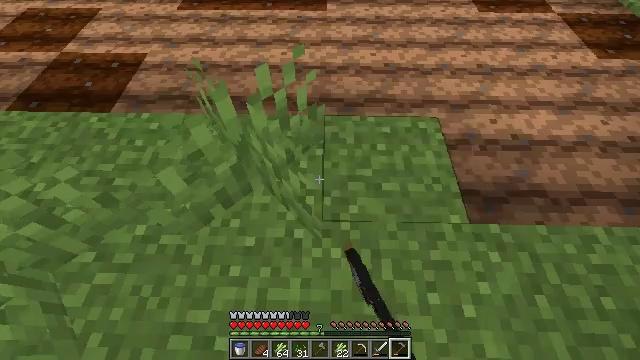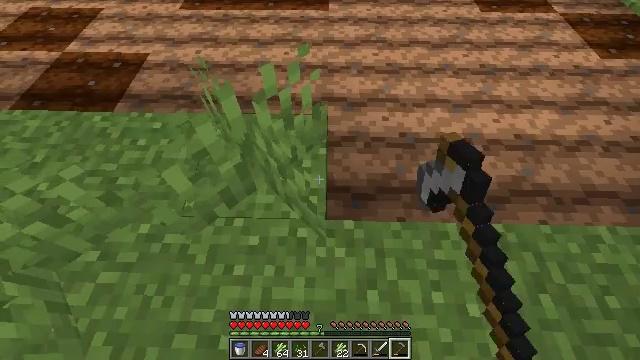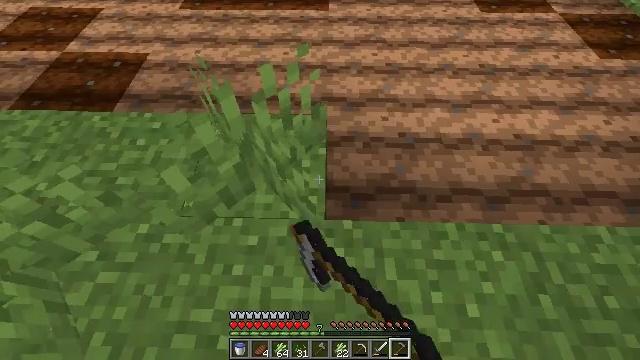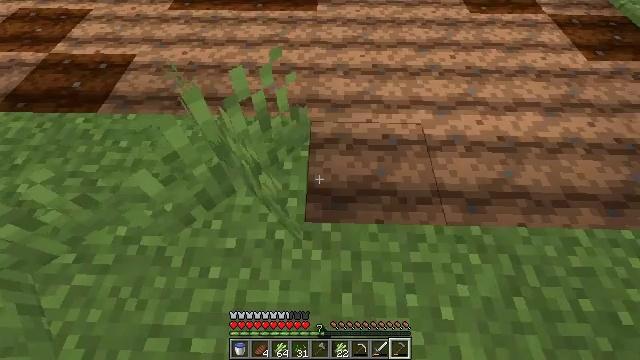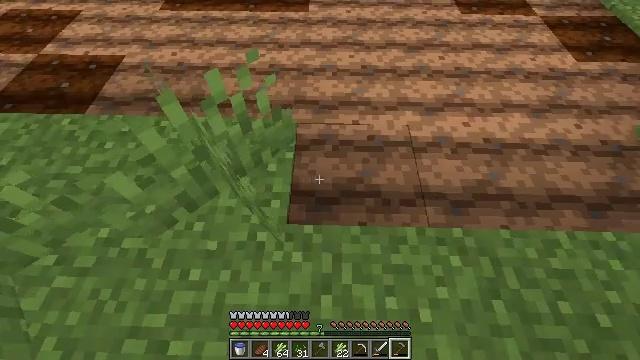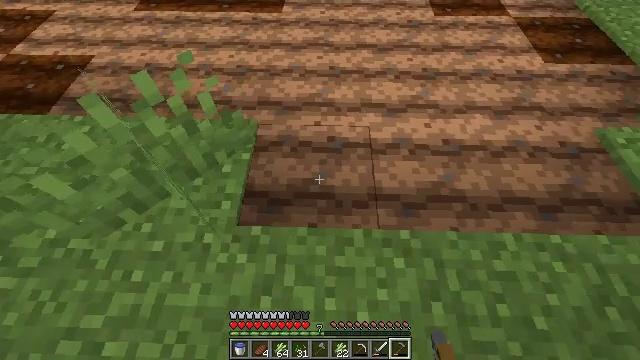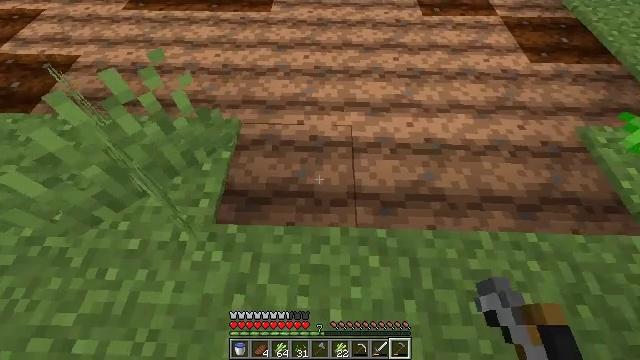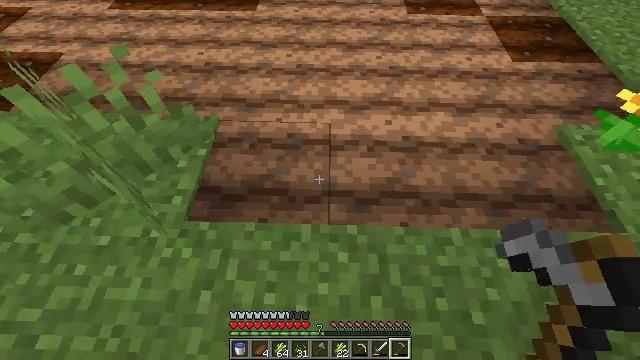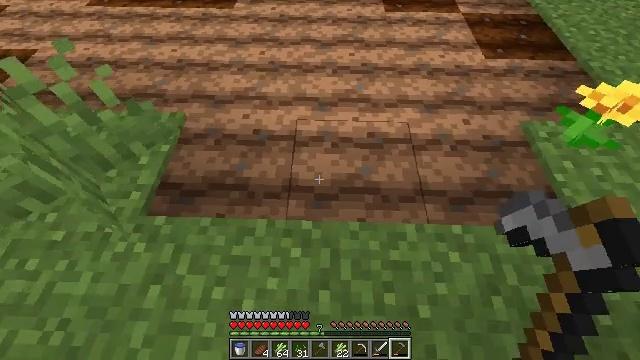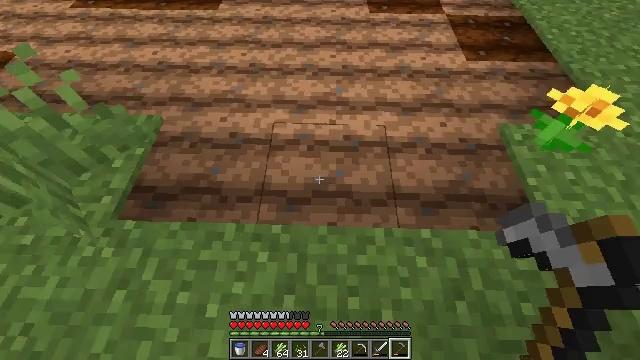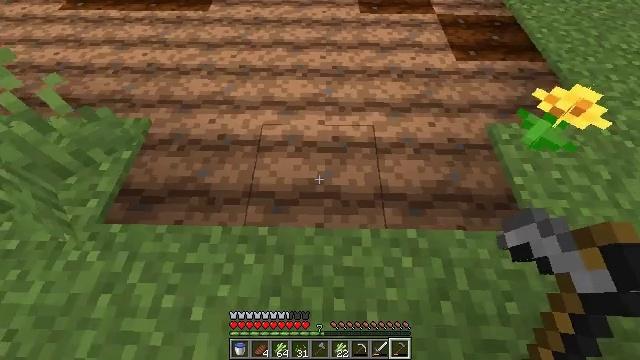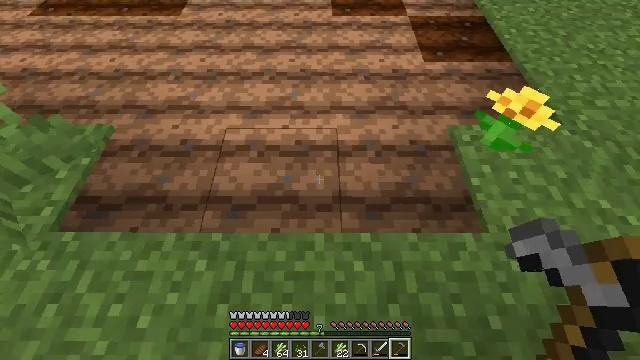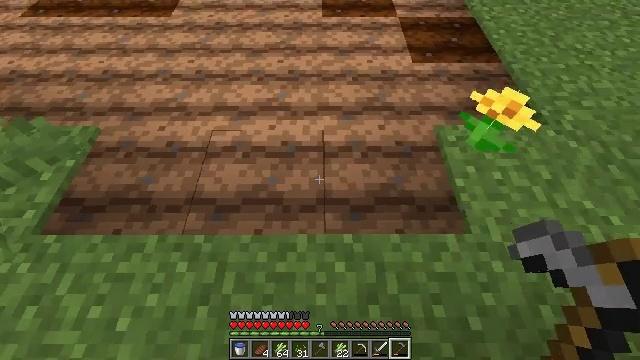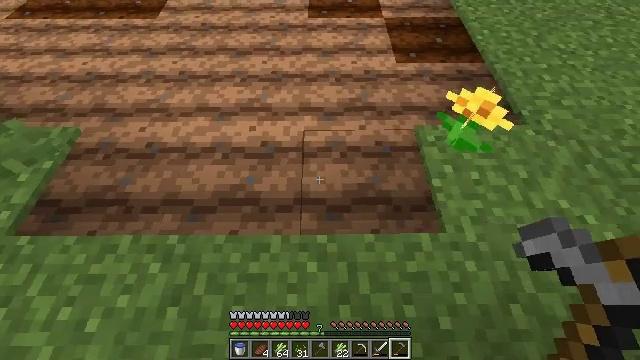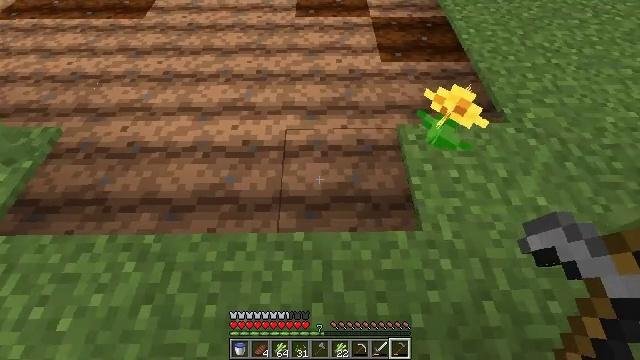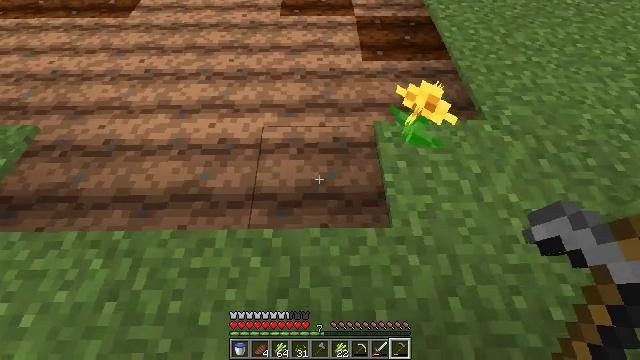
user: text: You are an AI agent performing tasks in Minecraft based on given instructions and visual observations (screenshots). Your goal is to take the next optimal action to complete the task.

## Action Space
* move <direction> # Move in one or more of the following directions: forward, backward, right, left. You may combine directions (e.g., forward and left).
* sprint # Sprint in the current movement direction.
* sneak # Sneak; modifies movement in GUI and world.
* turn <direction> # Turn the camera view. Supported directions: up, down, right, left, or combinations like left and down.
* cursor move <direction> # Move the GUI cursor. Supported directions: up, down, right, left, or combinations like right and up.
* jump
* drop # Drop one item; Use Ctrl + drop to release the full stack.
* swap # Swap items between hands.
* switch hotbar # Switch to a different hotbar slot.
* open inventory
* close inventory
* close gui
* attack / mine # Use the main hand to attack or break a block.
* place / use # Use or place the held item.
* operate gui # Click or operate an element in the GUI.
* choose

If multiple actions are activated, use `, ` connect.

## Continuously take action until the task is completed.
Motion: motion action
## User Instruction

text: Break the dandelion to obtain it.
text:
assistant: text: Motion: use / place
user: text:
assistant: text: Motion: move right, use / place
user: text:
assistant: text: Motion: move right, use / place
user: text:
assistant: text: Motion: move right, use / place
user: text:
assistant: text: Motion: move right, use / place
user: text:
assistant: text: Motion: move right
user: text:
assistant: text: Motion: move right
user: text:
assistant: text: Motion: move right
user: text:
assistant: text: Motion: move right
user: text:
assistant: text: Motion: move right
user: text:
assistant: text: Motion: move right
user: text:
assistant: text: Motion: move right
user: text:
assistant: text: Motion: move right
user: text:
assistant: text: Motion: move right
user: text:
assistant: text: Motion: move right
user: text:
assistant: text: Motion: no_op
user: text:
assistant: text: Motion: no_op
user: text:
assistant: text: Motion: no_op
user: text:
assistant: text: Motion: no_op
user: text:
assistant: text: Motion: no_op
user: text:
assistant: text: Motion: no_op
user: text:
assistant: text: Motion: no_op
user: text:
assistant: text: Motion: no_op
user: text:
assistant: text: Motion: no_op
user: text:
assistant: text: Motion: no_op
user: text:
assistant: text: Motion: no_op
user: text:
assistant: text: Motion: no_op
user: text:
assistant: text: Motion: move right
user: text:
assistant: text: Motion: move right
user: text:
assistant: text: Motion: no_op